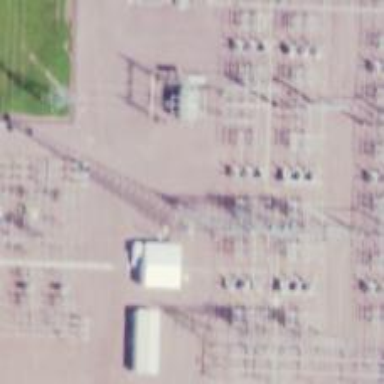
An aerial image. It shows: Mast structure.